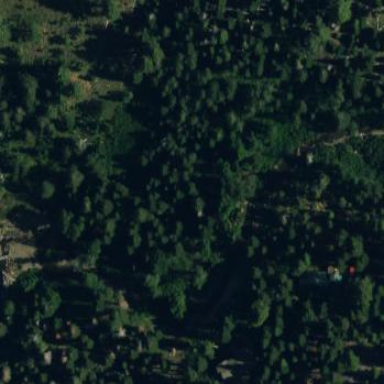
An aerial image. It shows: Evergreen woodland with needle-leaved trees.